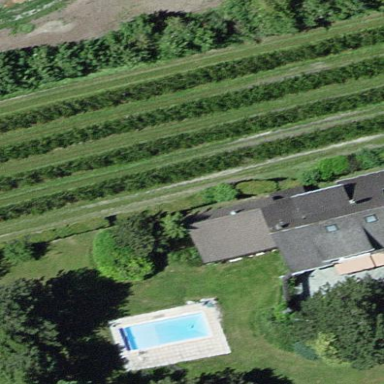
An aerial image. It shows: Orchard.